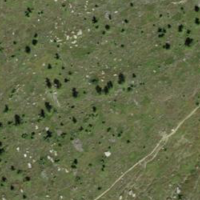
EUNIS habitat code: 26
Species observed at this site:
Bombus mesomelas